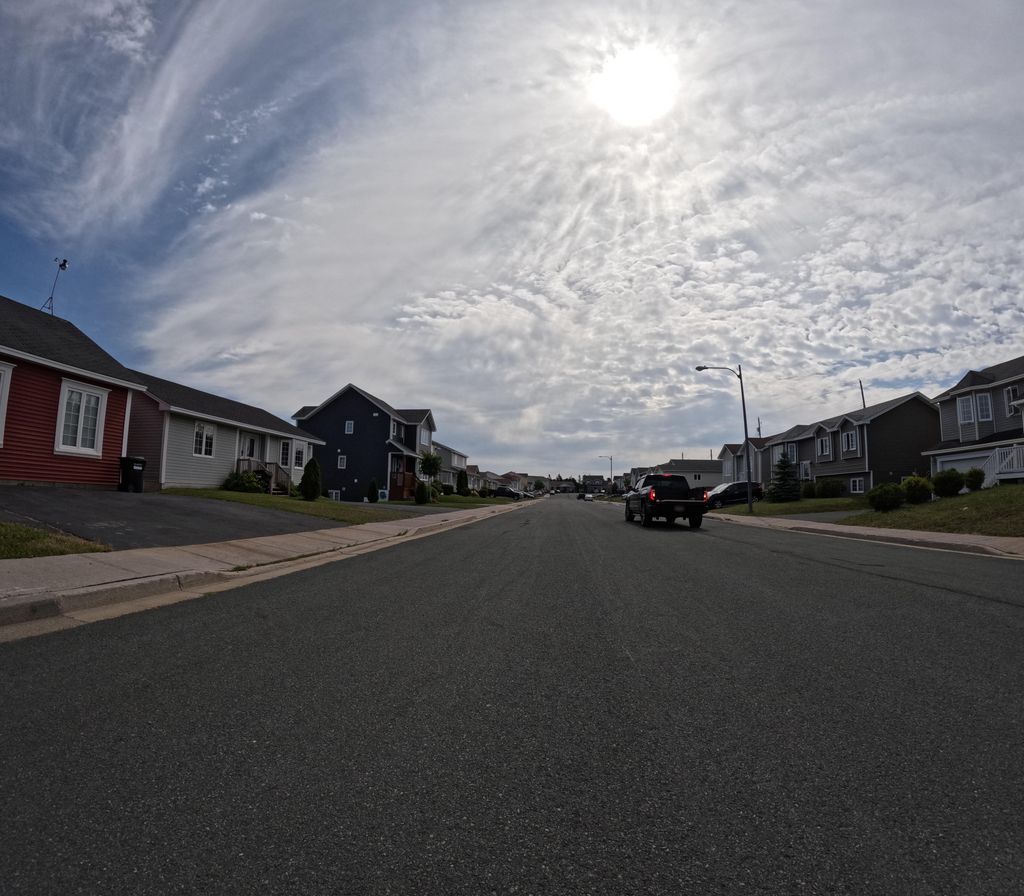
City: st_johns